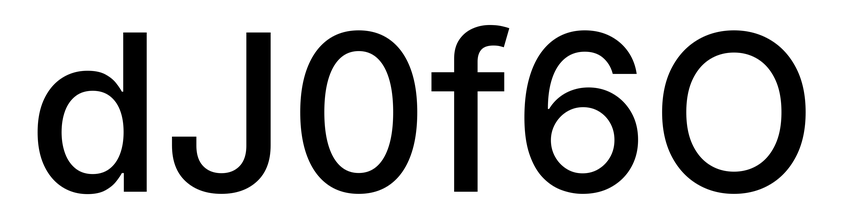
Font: Inter_Medium